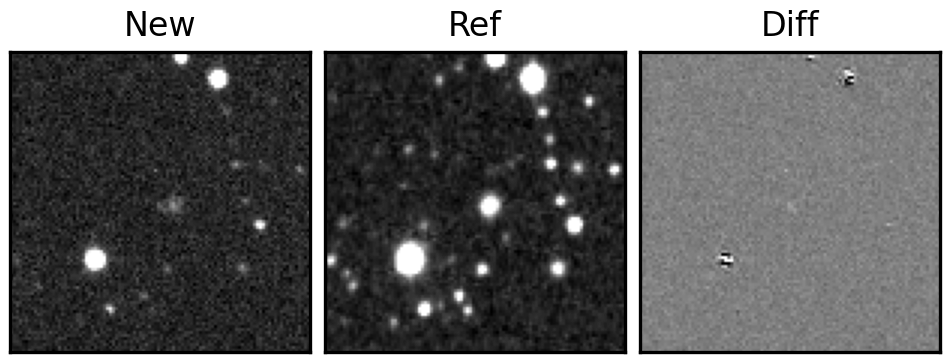
Label: real